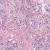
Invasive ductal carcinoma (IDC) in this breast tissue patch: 1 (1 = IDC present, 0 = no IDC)